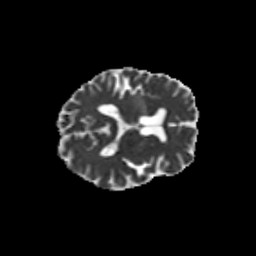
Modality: MD
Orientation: axial
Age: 47
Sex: female
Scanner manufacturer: siemens
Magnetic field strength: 3 T
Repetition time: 8.6 s
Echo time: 0.095 s